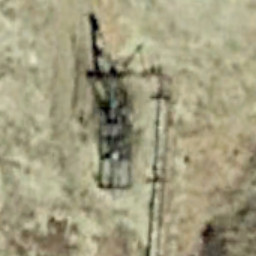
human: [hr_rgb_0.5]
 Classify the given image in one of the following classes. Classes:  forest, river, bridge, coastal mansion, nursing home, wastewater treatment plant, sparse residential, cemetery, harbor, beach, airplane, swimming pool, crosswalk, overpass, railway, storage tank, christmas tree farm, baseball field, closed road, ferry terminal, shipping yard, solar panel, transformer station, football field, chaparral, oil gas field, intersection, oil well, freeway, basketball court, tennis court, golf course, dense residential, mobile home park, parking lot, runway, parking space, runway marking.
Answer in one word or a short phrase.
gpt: oil well